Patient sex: F
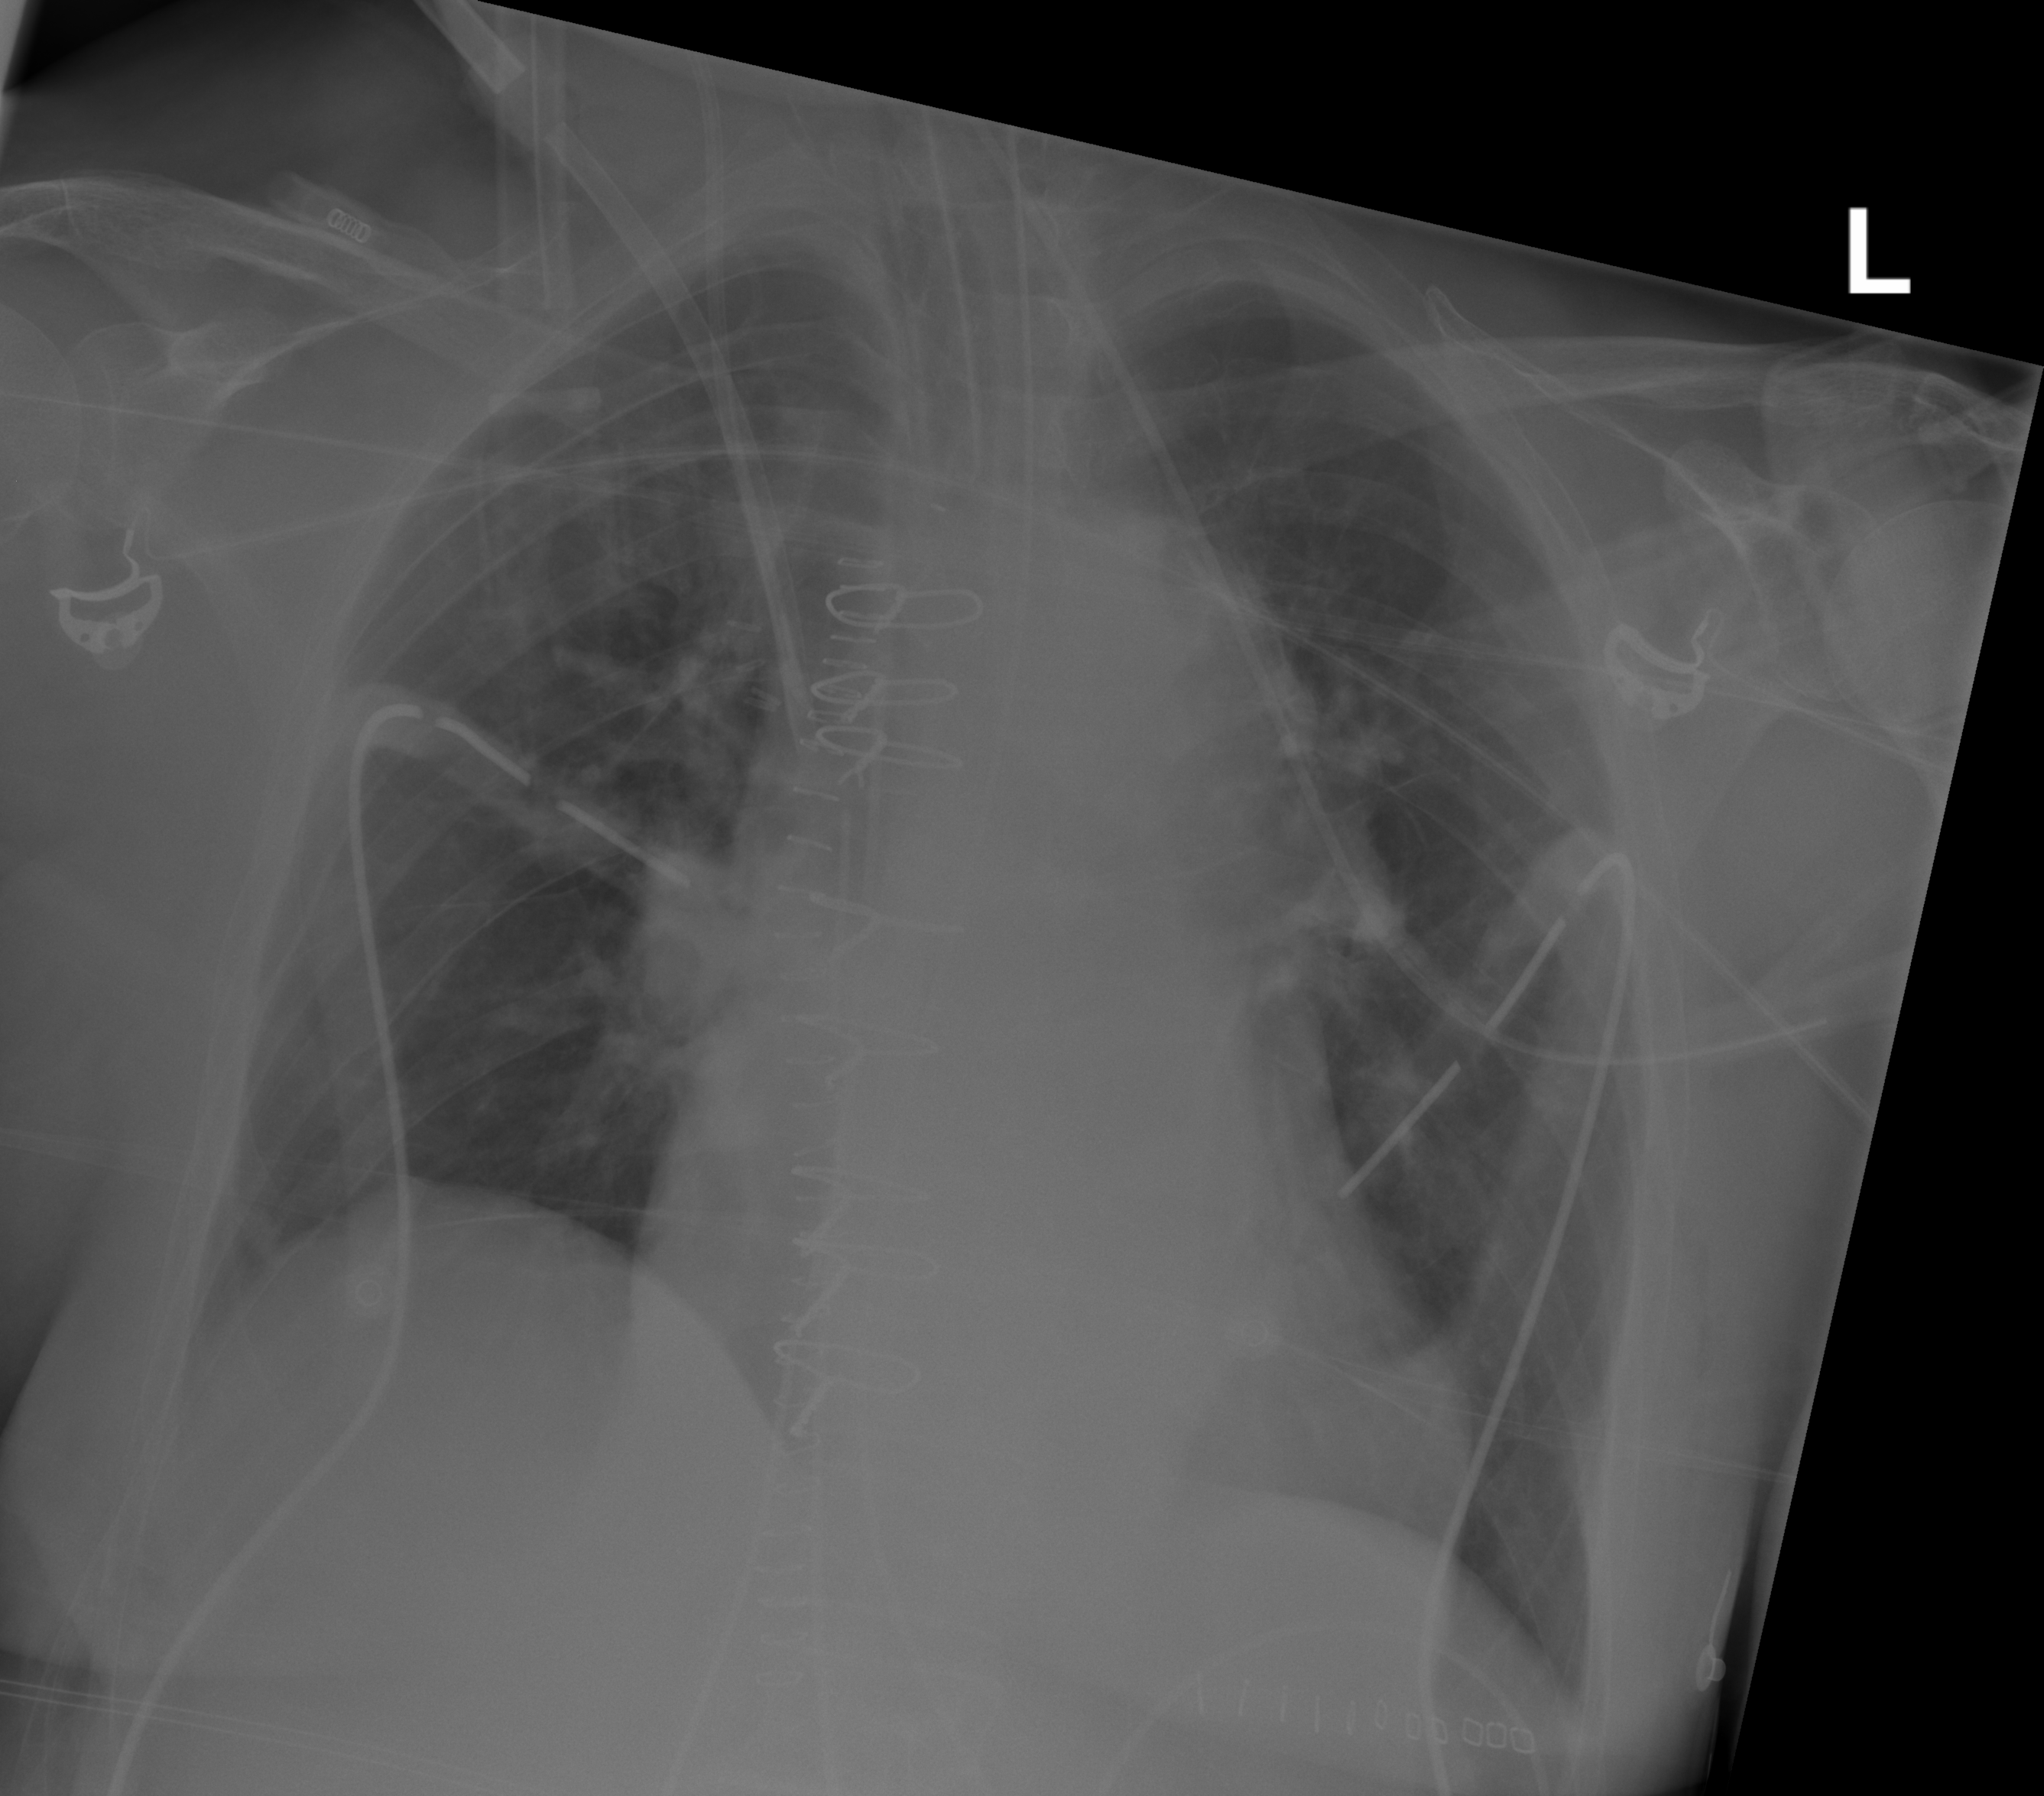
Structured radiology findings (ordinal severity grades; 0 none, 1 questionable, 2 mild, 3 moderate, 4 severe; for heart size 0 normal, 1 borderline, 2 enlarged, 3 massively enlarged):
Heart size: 2
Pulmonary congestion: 2
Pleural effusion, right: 2
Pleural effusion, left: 0
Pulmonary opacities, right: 0
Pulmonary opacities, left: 0
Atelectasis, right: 0
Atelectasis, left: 0